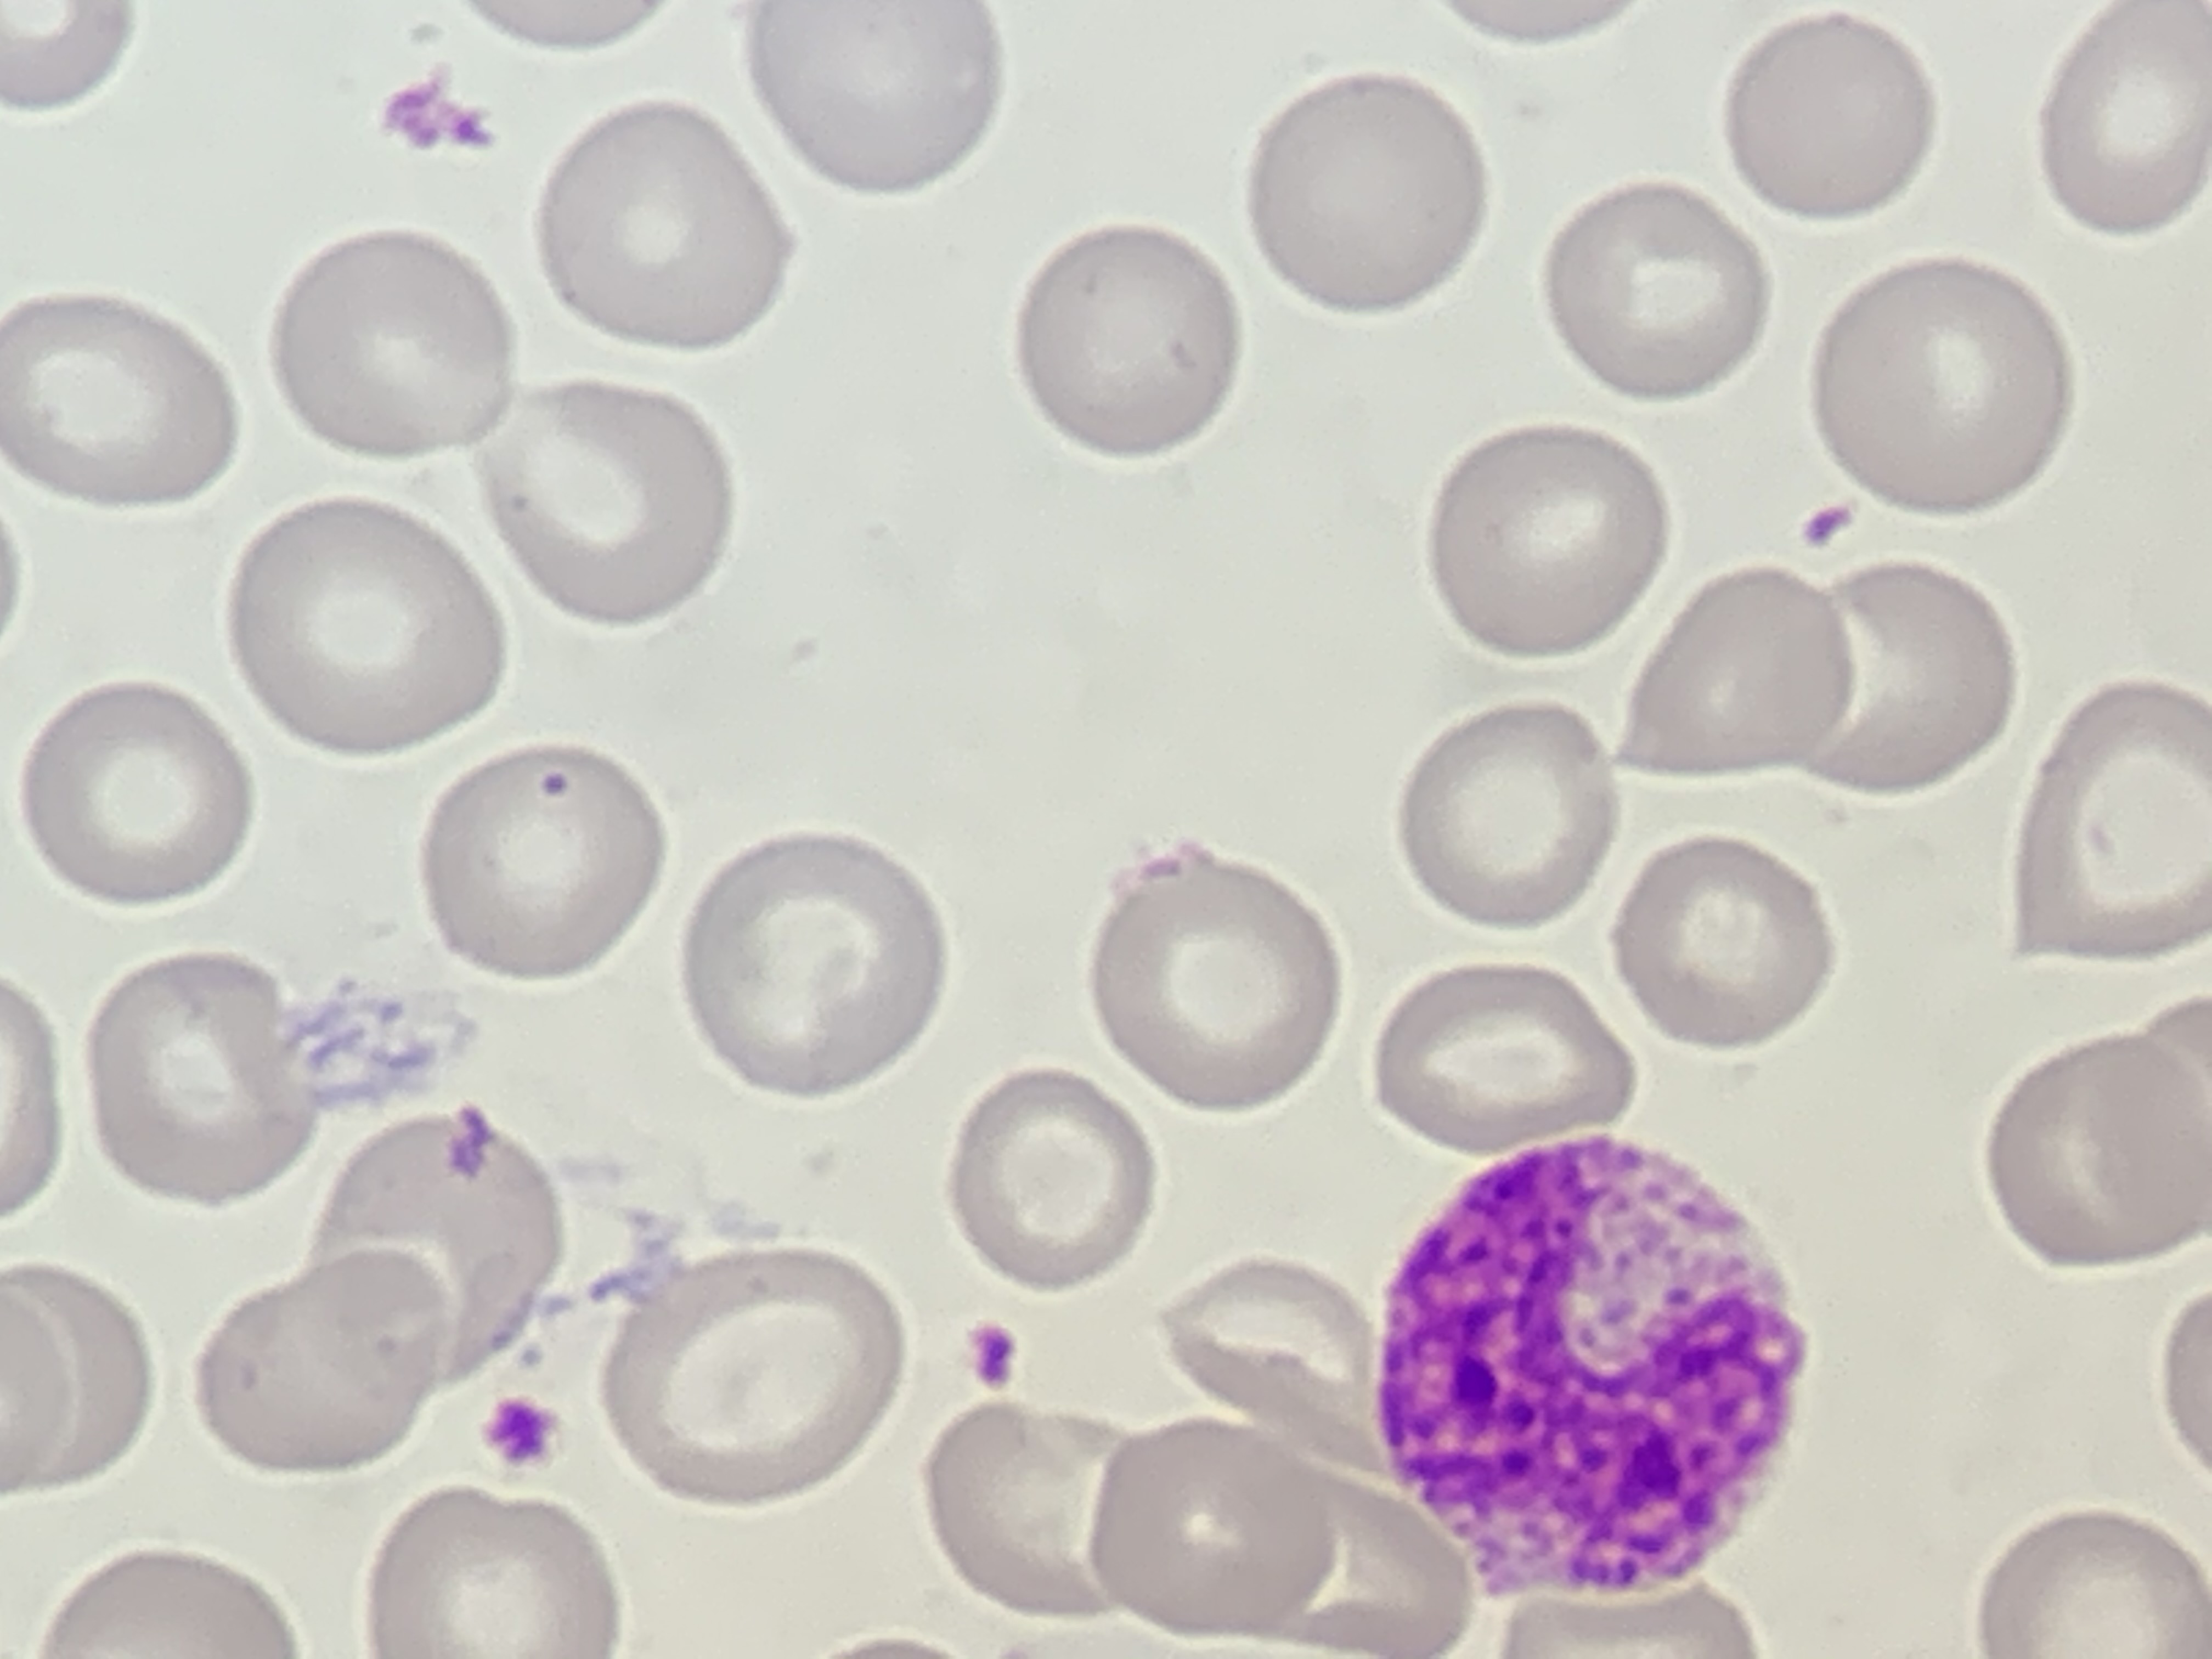
Cell type: BAND CELLS